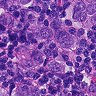
Metastatic tissue present: yes